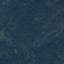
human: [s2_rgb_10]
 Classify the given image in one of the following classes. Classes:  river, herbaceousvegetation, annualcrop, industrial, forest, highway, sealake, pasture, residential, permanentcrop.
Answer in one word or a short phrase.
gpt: Forest